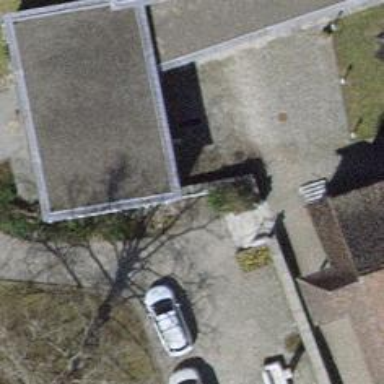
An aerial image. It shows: Gate.